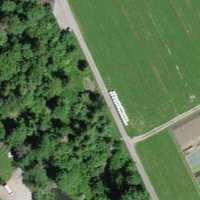
EUNIS habitat code: 41
Species observed at this site:
Cornus sanguinea